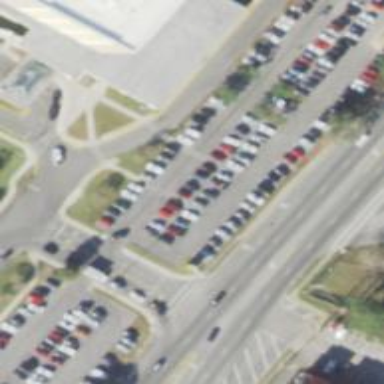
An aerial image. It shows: Parking space is available.